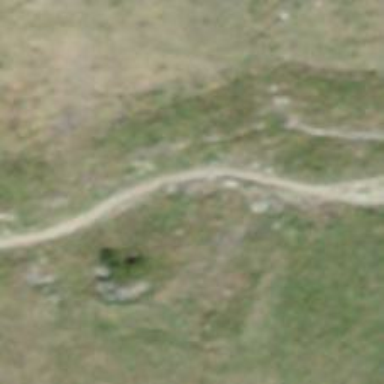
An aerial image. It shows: Path.